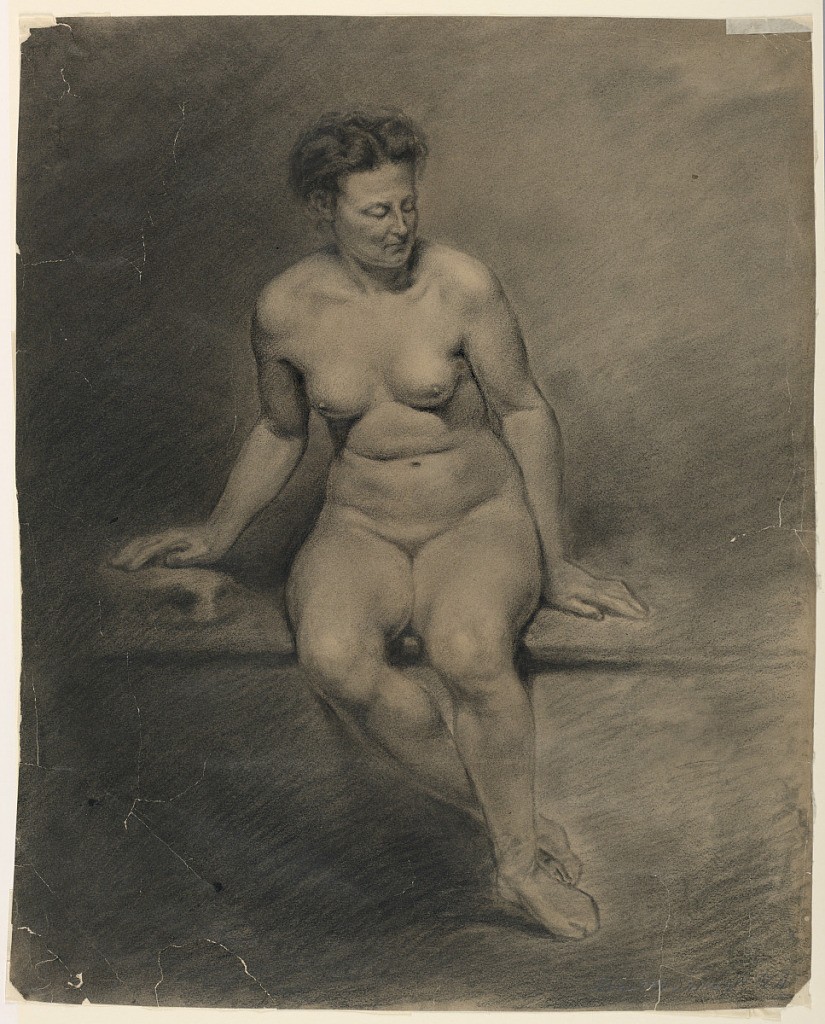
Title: Nude Woman
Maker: Walter Shirlaw, American, b. Scotland, 1838–1909
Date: ca. 1880
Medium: Charcoal on paper
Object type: Drawing
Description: Nude woman shown from the front with a lowered head, seated upon a bed.